Question: In my windows form application, I added two forms: 'Form1' and 'Form2'.
There is a button in 'Form1' and a richtextbox in 'Form2'.
What I expect is once I click the button in 'Form1', 'Form2' is shown and also a file dialog displays.
Now I want to load a text from file to the rich text box, the question is how to access the richtextbox from the code?
'''
public Form1()
{
InitializeComponent();
}
private void button1_Click(object sender, EventArgs e)
{
OpenFileDialog openFileDialog1 = new OpenFileDialog();
openFileDialog1.Filter = "txt files (*.txt)|*.txt";
if (openFileDialog1.ShowDialog() == DialogResult.OK)
{
try
{
this.Hide();
Form Form2 = new Form();
Form2.Show();
// load a text file to rich text box. How to access the rich text box here?
}
catch (Exception ex)
{
MessageBox.Show("Error: Could not read file from disk. Original error: " + ex.Message);
}
}
}
'''
I tried to create an instance of Form2 and pass a string to its constructor, but it is not working.

'''
public partial class Form2 : Form
{
public Form2(string text)
{
InitializeComponent();
richTextBox1.Text = text;
}
}
'''
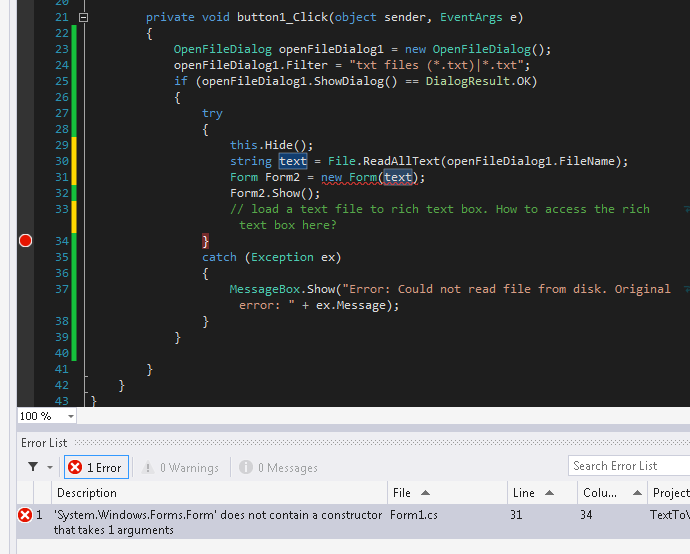
Answer: Just pass text via Form2 constructor (you should modify its constructor or add new one):
'''
string text = File.ReadAllText(openFileDialog1.FileName);
Form2 form2 = new Form2(text);
form2.Show();
'''
Here is how constructor should look like:
'''
public Form2(string text)
{
InitializeComponent();
richtextbox.Text = text;
}
'''
Bad solution: simply select richtextbox in designer and change its 'Modifiers' property to 'public'. You will break encapsulation of form, but control will be accessible outside Form2 class.